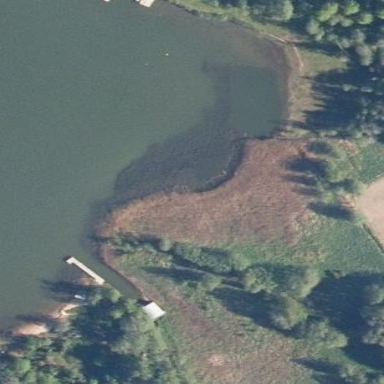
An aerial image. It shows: Reedbed wetland area.